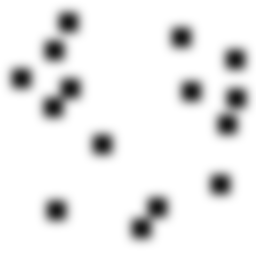
Squares: 15
Triangles: 0
Stars: 0
Total shapes: 15